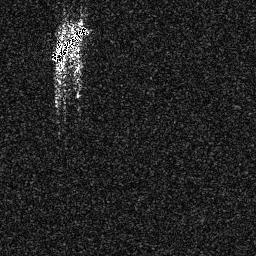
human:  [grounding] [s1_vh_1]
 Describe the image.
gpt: In the satellite image, there is  <ref>1 medium ship </ref> <box>[[19, 8, 34, 24, 0]]</box> located at top left.